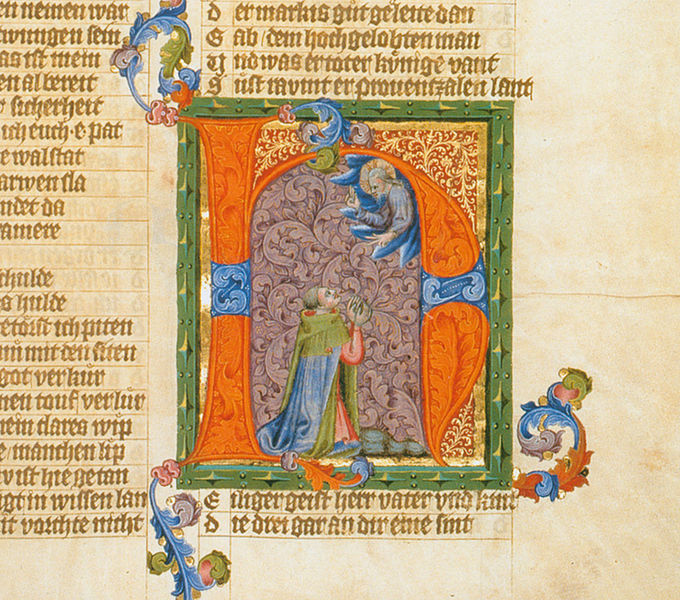
Titel: Rennewart
Künstler: Ulrich von Türheim
Institution: Wien, Österreichische Nationalbibliothek
Schlagwörter: blau, blätter, feder, gott, himmel, grün, äste, bunt, orange, zeichen, rot, beige, ornament, bibel, mensch, rahmen, ast, kirche, blatt, engel, ranken, schrift, linien, verzierung, foto, pink, buch, seite, text, buchstabe, knien, initiale, beten, gebet, pergament, heiligenschein, mittelalter, priester, erscheinung, zeilen, anbeten, heilig, wort, latein, schirft, buchmalerei, majuskel, verzieren, minuskel, illumination, kapitale, buschstabe, n, h, buxh